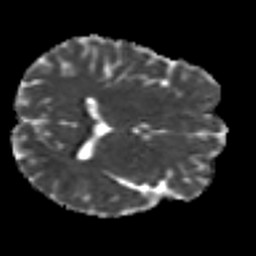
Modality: MD
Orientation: axial
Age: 22
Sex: female
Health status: ill
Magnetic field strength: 3 T
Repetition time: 8.4 s
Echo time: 0.0926 s